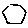
Label: hexagon